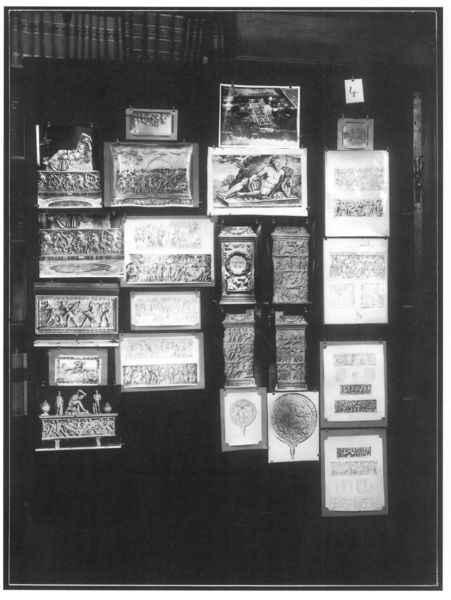
Titel: Mnemosyne (Bilderatlas, Fotos der Tafeln)
Künstler: Aby Warburg
Institution: London, The Warburg Institute Archive ©
Schlagwörter: dunkel, schwarz, weiss, regal, bilder, bücher, papier, foto, fotografie, schwarzweiss, bibliothek